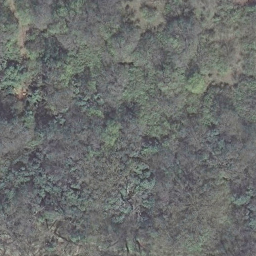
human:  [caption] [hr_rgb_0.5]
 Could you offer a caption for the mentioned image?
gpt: A dense forest with thick plants .

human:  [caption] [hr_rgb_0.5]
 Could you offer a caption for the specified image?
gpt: A dense forest with green and grey plants .

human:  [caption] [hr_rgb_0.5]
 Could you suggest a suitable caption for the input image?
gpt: Lots of green and grey trees in the forest .

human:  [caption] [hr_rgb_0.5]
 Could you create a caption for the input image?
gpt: This is a dense forest with green and grey plants .

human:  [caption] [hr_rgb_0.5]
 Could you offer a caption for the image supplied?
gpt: The forest is made up with green and grey plants .